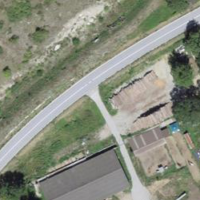
EUNIS habitat code: 55
Species observed at this site:
Datura stramonium